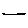
Label: line